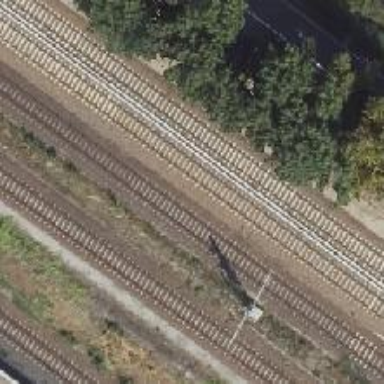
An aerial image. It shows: Light rail line with bottom electrified rails.